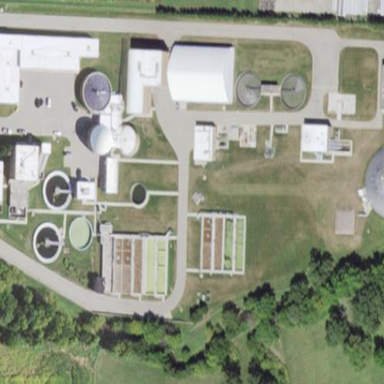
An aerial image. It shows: View of wastewater plant.